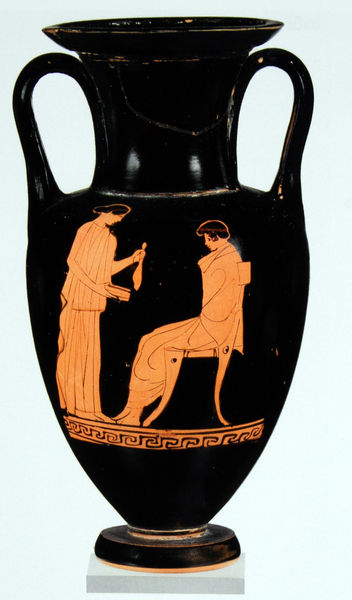
Titel: Nolanische Amphore
Standort: München
Institution: Antikensammlungen
Schlagwörter: dunkel, fuß, hand, kopf, körper, mann, gelb, menschen, ocker, sitzen, bunt, frau, frisur, frisuren, haar, hell, orange, profil, schwarz, stuhl, szene, weiss, rot, tier, beige, alt, arm, arme, falten, sockel, stehen, hals, hände, boden, gewand, mantel, gewänder, paar, alltag, amphore, henkel, keramik, vase, zwei, linien, figuren, brand, glanz, bauch, faltenwurf, lichtreflexe, foto, fotografie, photographie, barfuss, gefäß, antike, binnenlinien, photo, öffnung, farbfoto, griechisch, griechenland, amphora, klassik, glasiert, behälter, gebrannt, aufnahme, mäander, dunkelhaarig, bringen, rotfigurig, figuten, photorgaphie, abfotografiert